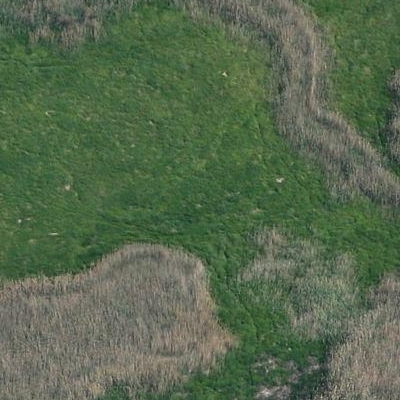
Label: Grass